Interaction volume radius: 5 \u00c5
Interaction volume height: 10 \u00c5
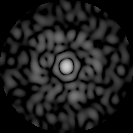
Disorder parameter: 0.8379